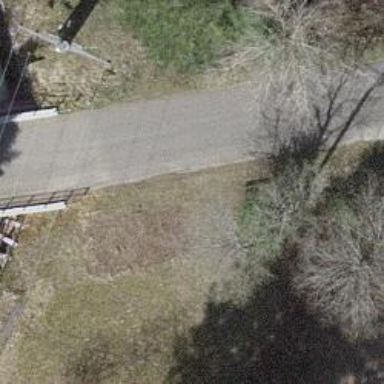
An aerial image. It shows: Bench.